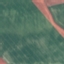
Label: AnnualCrop